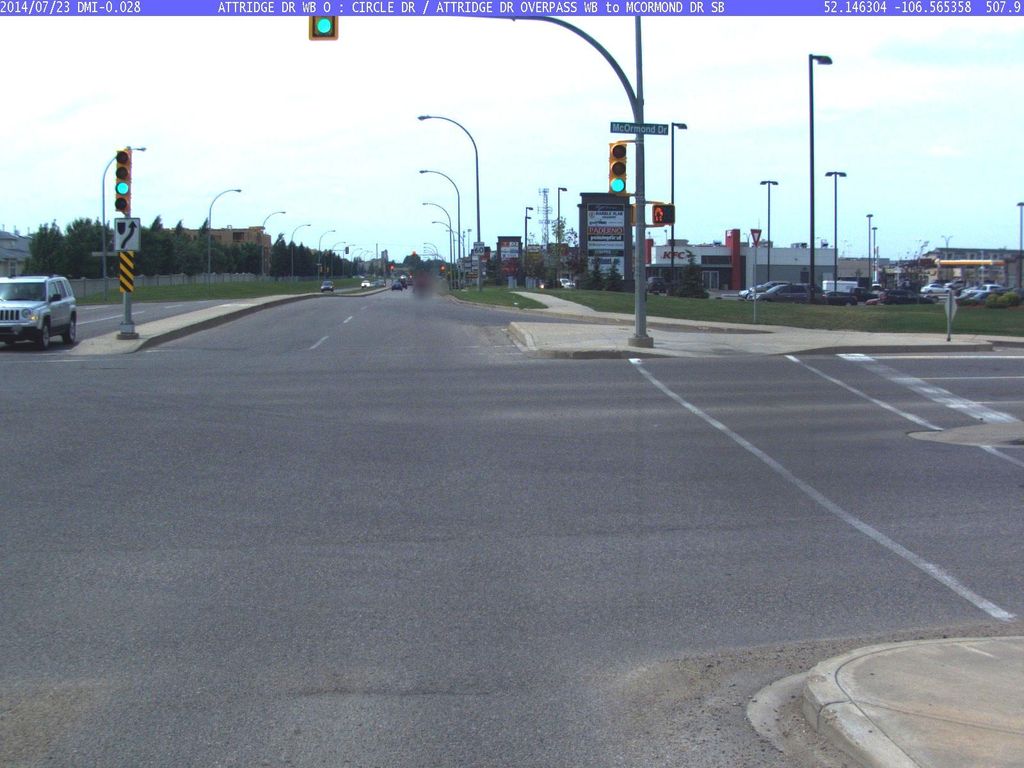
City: saskatoon